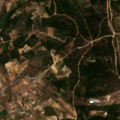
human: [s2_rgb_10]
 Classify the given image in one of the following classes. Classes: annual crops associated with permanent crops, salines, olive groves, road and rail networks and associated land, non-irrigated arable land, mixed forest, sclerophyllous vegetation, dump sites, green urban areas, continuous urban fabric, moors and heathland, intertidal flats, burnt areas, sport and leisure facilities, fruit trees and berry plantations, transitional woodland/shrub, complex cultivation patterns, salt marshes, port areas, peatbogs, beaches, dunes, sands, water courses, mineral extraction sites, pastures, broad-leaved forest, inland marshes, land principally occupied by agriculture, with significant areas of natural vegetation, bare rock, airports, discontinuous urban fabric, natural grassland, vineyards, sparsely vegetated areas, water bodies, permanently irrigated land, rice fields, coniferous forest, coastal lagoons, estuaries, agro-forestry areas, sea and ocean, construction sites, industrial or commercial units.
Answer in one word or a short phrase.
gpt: annual crops associated with permanent crops, land principally occupied by agriculture, with significant areas of natural vegetation, mixed forest